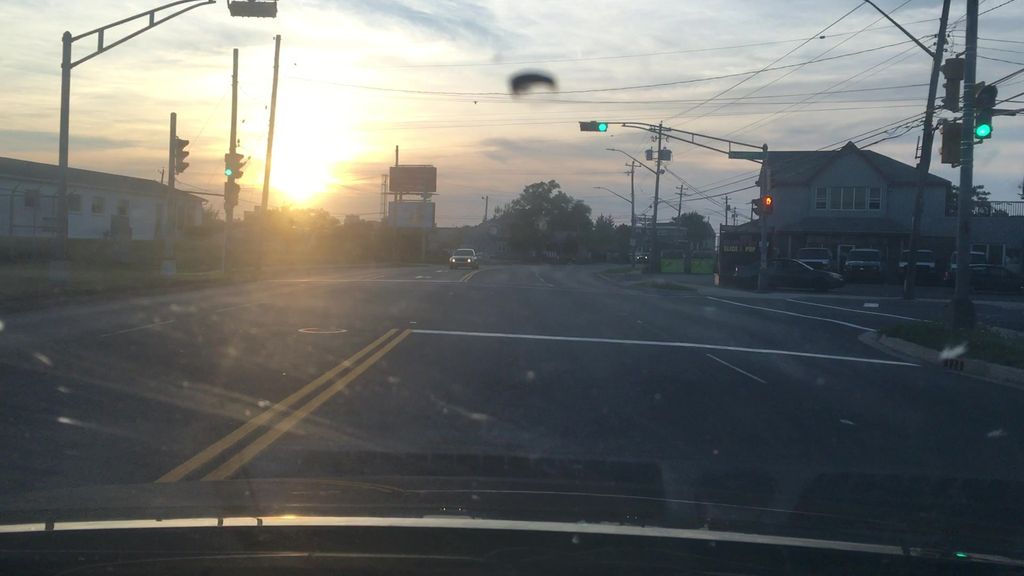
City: halifax